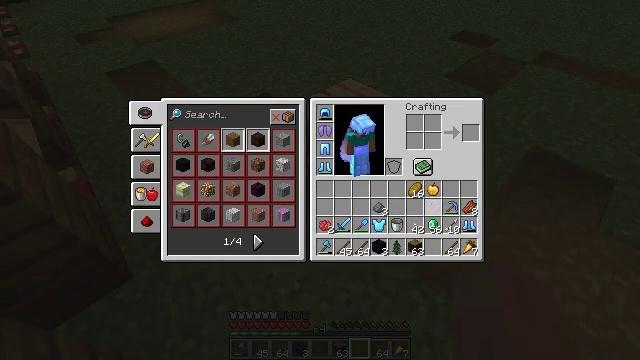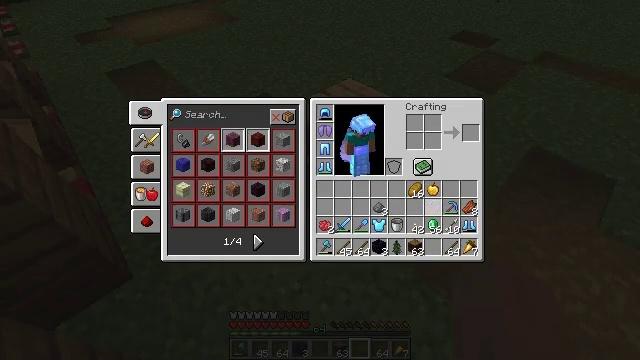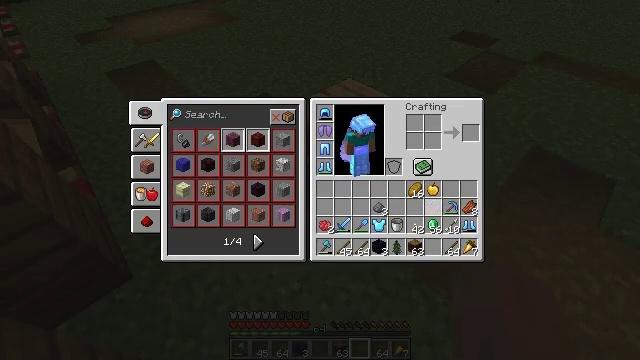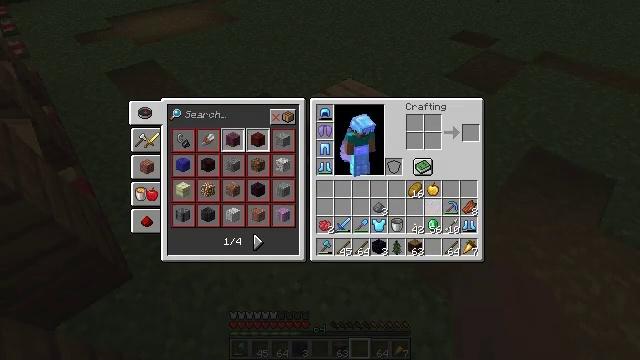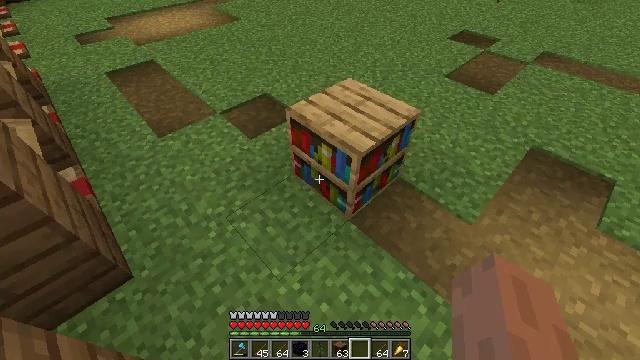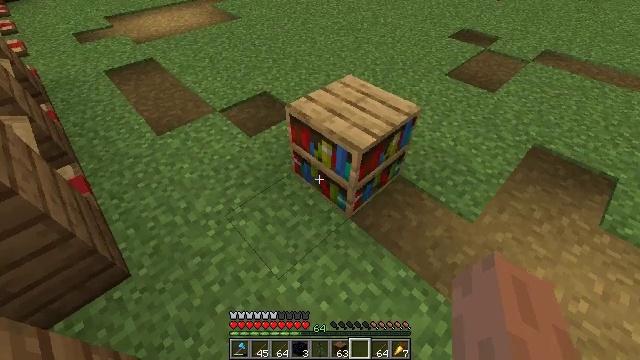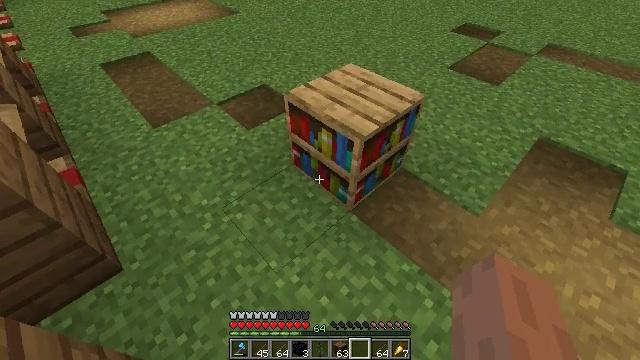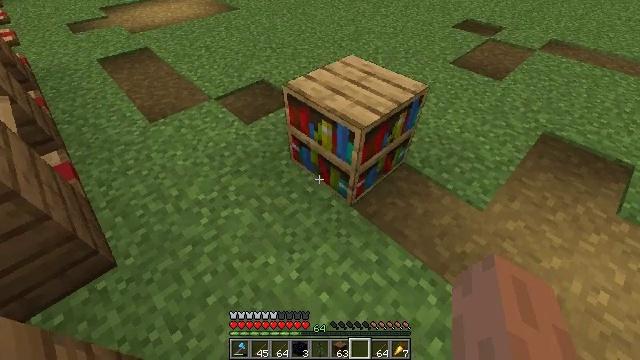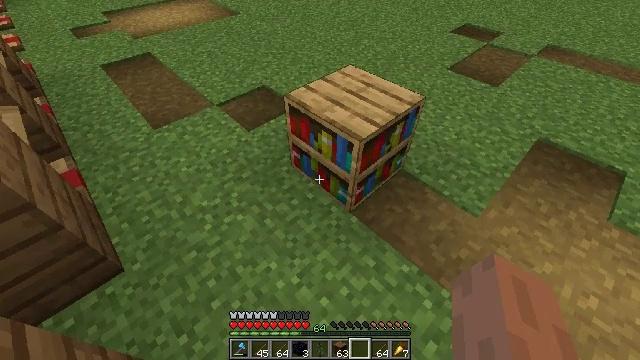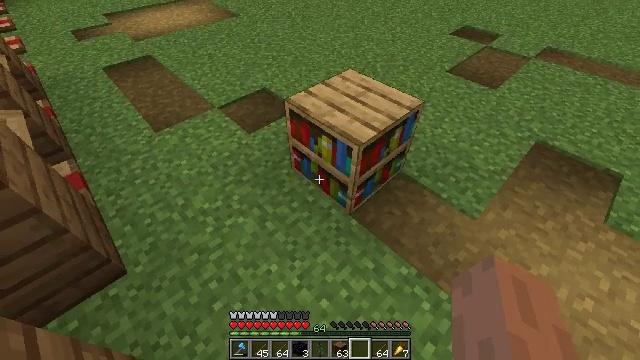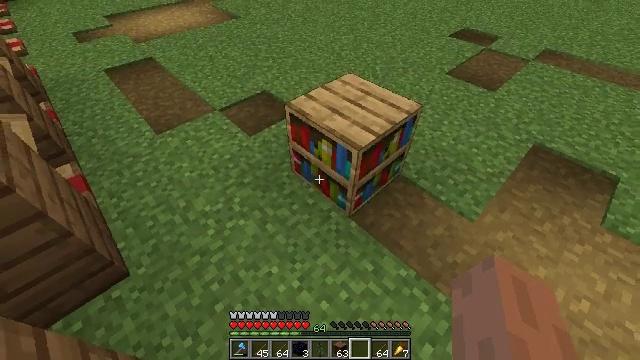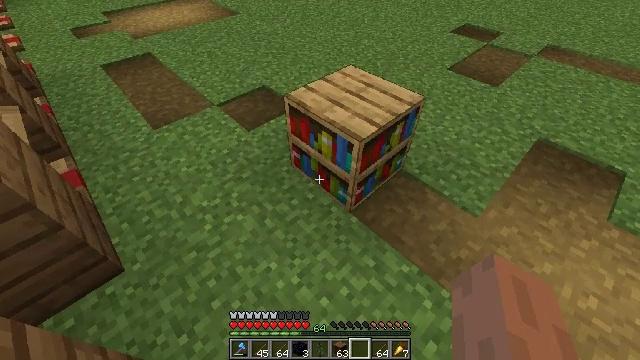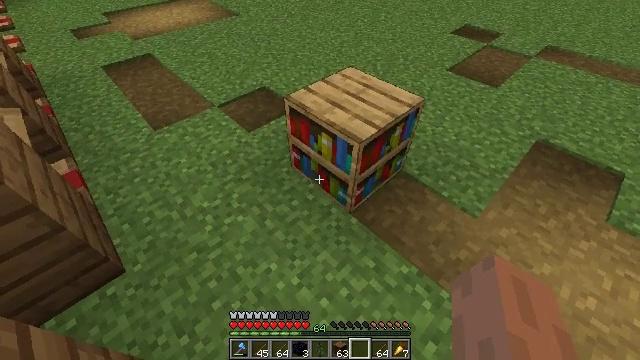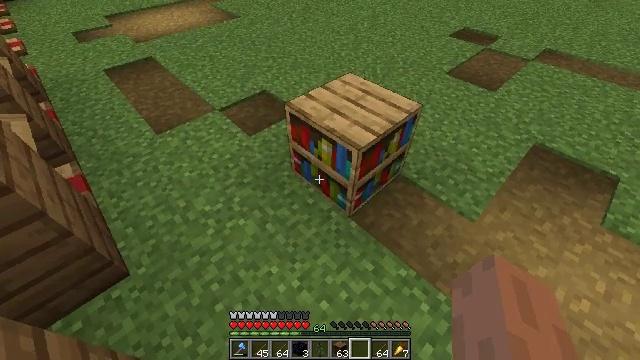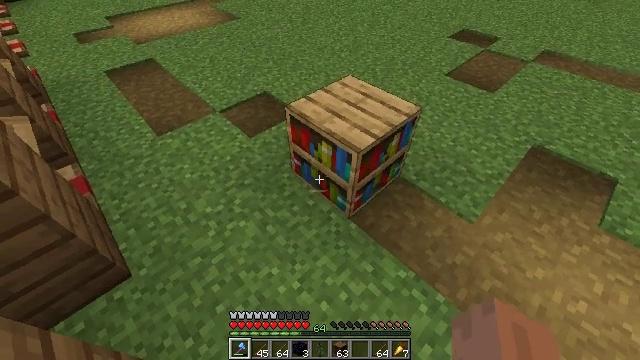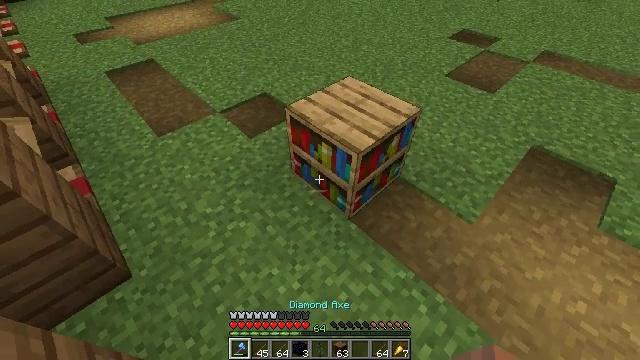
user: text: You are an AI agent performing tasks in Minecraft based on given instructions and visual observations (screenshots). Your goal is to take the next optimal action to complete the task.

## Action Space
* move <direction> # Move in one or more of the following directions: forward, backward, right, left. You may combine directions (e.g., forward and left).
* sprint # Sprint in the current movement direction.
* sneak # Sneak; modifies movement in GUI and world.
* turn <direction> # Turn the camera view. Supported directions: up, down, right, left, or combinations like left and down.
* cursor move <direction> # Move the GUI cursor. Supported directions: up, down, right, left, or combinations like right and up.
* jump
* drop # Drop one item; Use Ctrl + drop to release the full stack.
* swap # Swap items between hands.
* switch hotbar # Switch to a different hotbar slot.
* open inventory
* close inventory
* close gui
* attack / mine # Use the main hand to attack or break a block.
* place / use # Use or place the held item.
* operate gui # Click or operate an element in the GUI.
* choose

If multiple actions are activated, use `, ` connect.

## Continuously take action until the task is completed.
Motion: motion action
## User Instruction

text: Break the bookshelf for books.
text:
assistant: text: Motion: sneak, operate gui
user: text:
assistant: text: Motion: sneak, operate gui
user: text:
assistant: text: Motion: sneak
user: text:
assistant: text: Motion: sneak, close inventory
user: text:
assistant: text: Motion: sneak, close inventory
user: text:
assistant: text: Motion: sneak, close inventory
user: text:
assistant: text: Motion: no_op
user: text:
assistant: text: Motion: no_op
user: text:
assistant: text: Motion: no_op
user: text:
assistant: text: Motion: no_op
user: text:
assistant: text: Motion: no_op
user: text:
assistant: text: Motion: no_op
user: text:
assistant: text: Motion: no_op
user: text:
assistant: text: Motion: switch to hotbar 1
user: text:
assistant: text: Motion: switch to hotbar 1
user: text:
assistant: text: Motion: switch to hotbar 1
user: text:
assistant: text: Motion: switch to hotbar 1
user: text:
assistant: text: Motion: turn up
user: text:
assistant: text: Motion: no_op
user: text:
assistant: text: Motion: no_op
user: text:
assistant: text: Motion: turn right and up
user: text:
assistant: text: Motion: turn right
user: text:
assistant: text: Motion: no_op
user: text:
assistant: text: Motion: attack / mine
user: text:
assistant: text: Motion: attack / mine
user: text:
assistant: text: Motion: attack / mine
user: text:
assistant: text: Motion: attack / mine
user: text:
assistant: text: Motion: attack / mine
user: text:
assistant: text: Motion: attack / mine
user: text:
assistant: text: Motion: attack / mine